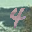
Label: 4